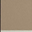
Piece: xx